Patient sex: F
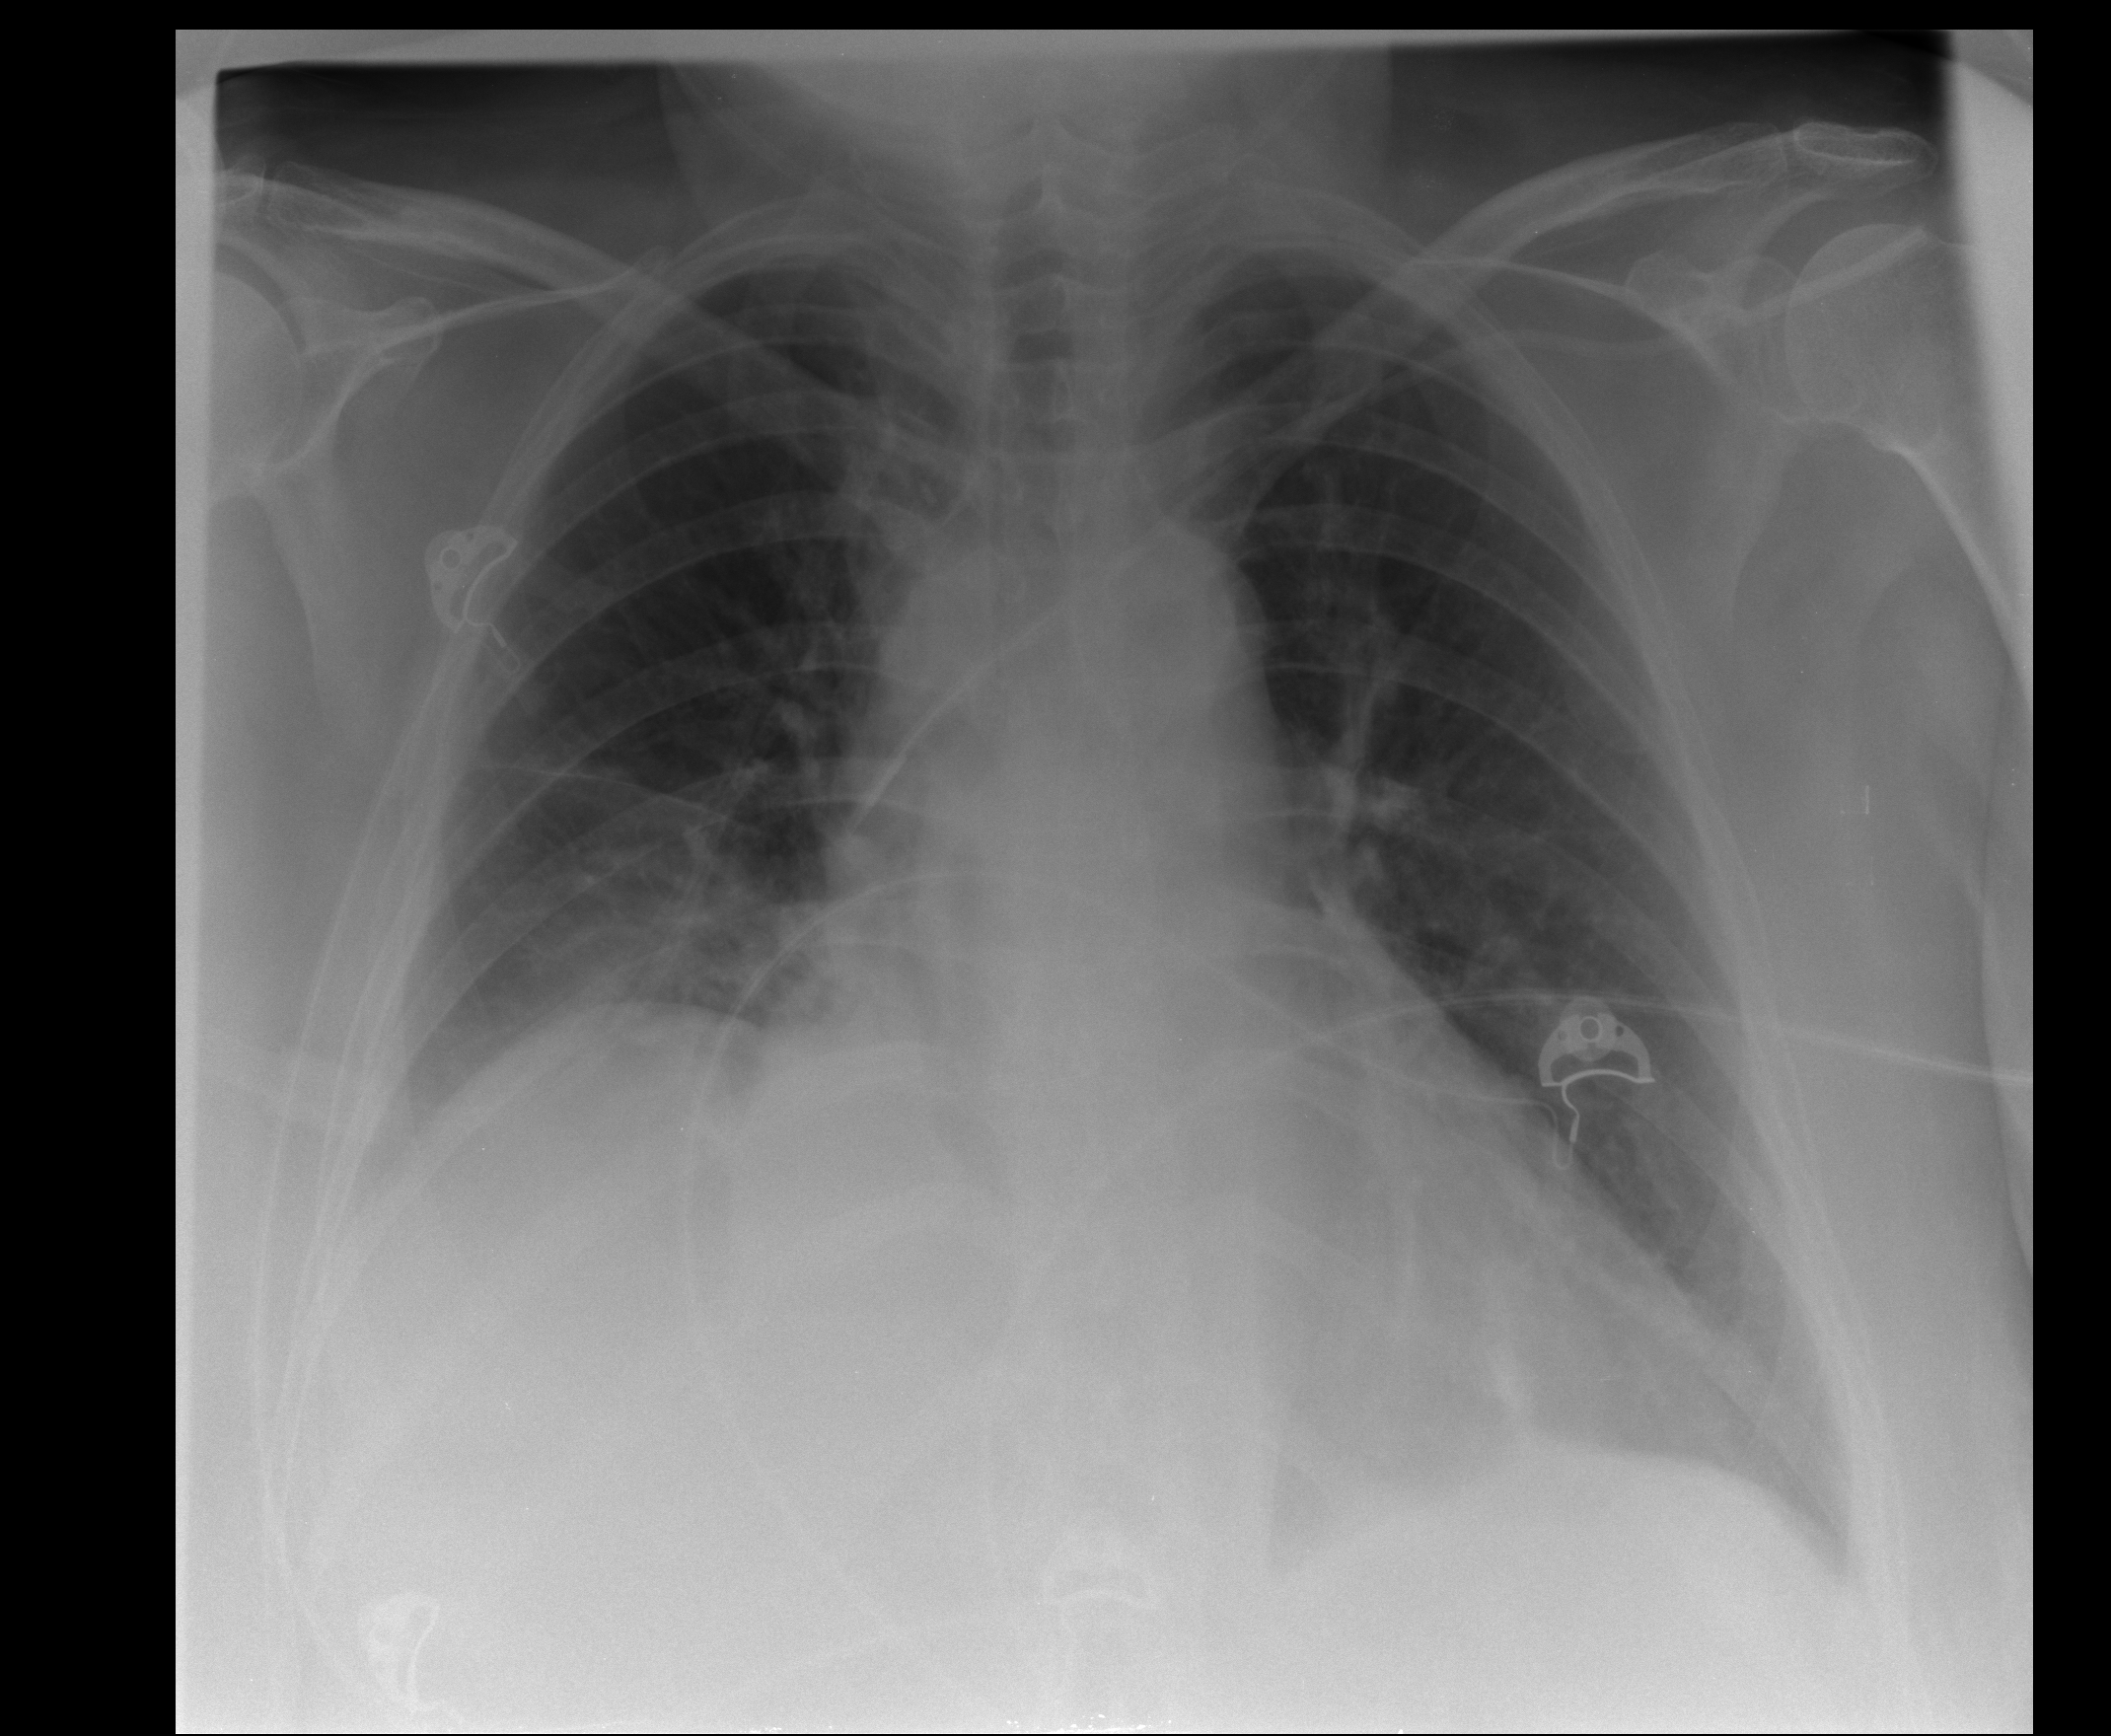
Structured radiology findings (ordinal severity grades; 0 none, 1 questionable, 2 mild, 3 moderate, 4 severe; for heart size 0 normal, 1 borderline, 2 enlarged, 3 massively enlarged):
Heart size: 2
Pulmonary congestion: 1
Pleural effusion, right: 1
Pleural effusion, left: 0
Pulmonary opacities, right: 0
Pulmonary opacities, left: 0
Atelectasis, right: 2
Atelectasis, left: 2